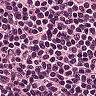
Metastatic tissue present: no